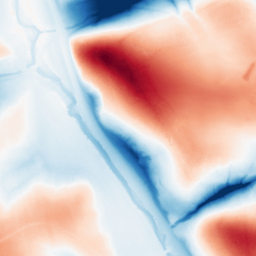
Category: classical
Decomposition family: gaussian_anisotropic
Decomposition parameters: sigma_x: 10
sigma_y: 50
Upsampling method: bicubic
Upsampling parameters: scale: 4
Upsampling scale: 4